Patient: sex M, age 60
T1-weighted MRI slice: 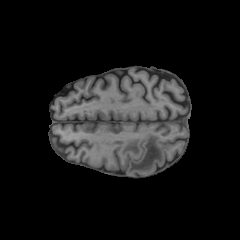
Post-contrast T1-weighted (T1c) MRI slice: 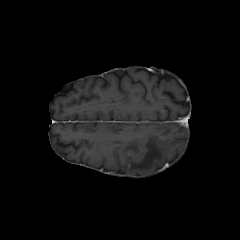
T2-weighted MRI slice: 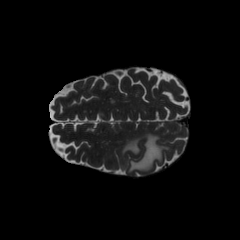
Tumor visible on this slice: yes
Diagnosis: Glioblastoma, IDH-wildtype
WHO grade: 4